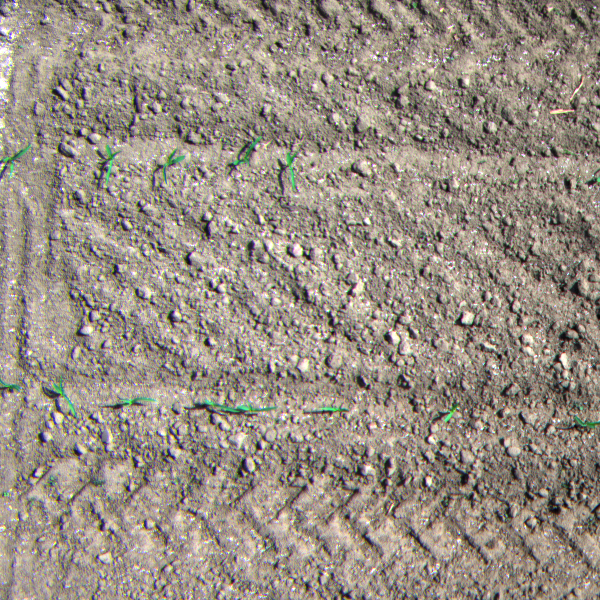
Acquisition date: 2023-05-25
Tile: 0750
Annotated plant instances:
label: amaranth
label: maize
label: maize
label: maize
label: maize
label: maize
label: maize
label: maize
label: maize
label: weed_other
label: maize
label: maize
label: maize
label: maize
label: maize
label: weed_other
label: weed_other
label: weed_other
label: weed_other
label: amaranth
label: weed_other
label: weed_other
label: weed_other
label: weed_other
label: weed_other
label: weed_other
label: weed_other
label: weed_other
label: weed_other
label: weed_other
label: weed_other
label: weed_other
label: weed_other
label: weed_other
label: weed_other
label: weed_other
label: weed_other
label: weed_other
label: weed_other
label: amaranth
label: quickweed
label: weed_other
label: weed_other
label: weed_other
label: weed_other
label: weed_other
label: weed_other
label: weed_other
label: weed_other
label: weed_other
label: weed_other
label: weed_other
label: weed_other
label: weed_other
label: weed_other
label: weed_other
label: weed_other
label: weed_other
label: weed_other
label: weed_other
label: weed_other
label: weed_other
label: weed_other
label: weed_other
label: amaranth
label: weed_other
label: weed_other
label: weed_other
label: weed_other
label: weed_other
label: weed_other
label: weed_other
label: weed_other
label: weed_other
label: weed_other
label: weed_other
label: weed_other
label: weed_other
label: weed_other
label: weed_other
label: weed_other
label: weed_other
label: weed_other
label: weed_other
label: weed_other
label: weed_other
label: barnyard_grass